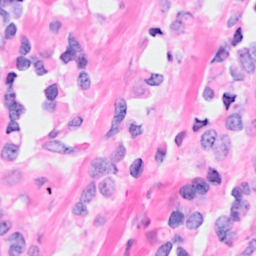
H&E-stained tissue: Breast